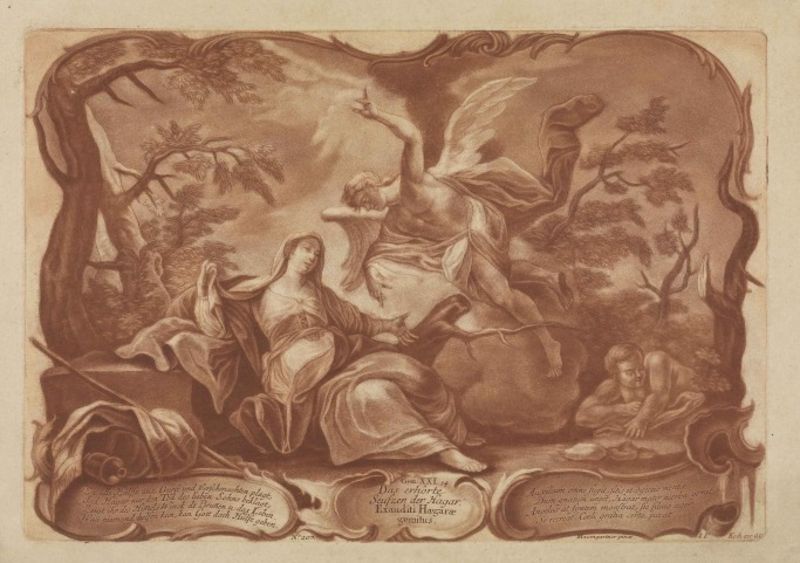
Titel: Das erhörte Seufzen der Hagar
Künstler: Philipp Andreas Kilian
Standort: Karlsruhe
Institution: Staatliche Kunsthalle Karlsruhe
Schlagwörter: baum, blätter, dunkel, flügel, gemälde, gott, hand, himmel, mann, umhang, wolken, bäume, landschaft, menschen, sitzen, äste, braun, finger, frau, geste, hell, kleid, kreide, licht, pastell, schwarz, szene, zeichen, zeichnung, dame, rot, schleier, tuch, wolke, ornament, flasche, arme, barock, bibel, falten, rahmen, stein, steine, bild, hände, vorhang, ast, natur, stamm, strauch, wind, kirche, gewand, stoff, kind, rokoko, wald, fliegen, stock, engel, krug, putte, vase, schrift, liegen, schlafen, stab, warm, fels, graphik, monochrom, sepia, gathering, red, arm, dress, face, kartusche, nose, robe, woman, kopftuch, inschrift, picture, pink, deutsch, liegend, zeigen, schwanger, fallen, adam, eva, paradies, schild, antike, knabe, religion, flug, druck, druckgraphik, radierung, stich, kupfer, baun, text, allegorie, mythologie, grafik, öffnung, voluten, christus, jesus, götter, hilfe, angel, man, naked, tree, rotbraun, mittelalter, head, rötlich, trees, erscheinung, death, umhänge, eyes, feet, speer, empfangen, hermes, maria, kupferstich, madonna, gefäße, hirtin, chin, mother, mouth, erzengel, flying, liegt, rötel, lichtschein, satan, writing, wings, kurg, bube, verkündigung, kapuze, cherub, outside, hagar, botschaft, leaves, drawings, tafeln, steinblock, legs, zeigegestus, gabriel, verkündung, baby, seriendruck, psalm, pointing, masculine, tan, rötelzeichnung, wing, fliegt, reclining, schwebt, indians, bbaum, margarete, kirchengemälde, maroon, birth, m, seufzen, engel erscheinung, eve, verküdnigung, scrolls, scripture, skript, illness, abs, xxi, tormet, wingd, michellan gello, kupferstivh, relieigon